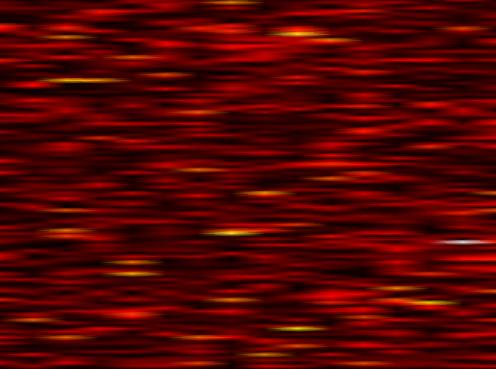
Label: FOFDM